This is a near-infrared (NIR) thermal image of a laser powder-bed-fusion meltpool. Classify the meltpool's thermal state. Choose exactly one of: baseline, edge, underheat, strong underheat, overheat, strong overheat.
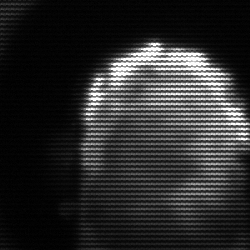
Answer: baseline